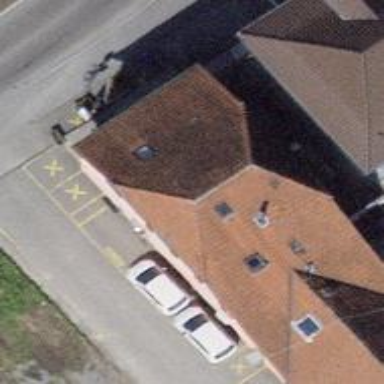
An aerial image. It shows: Restaurant.